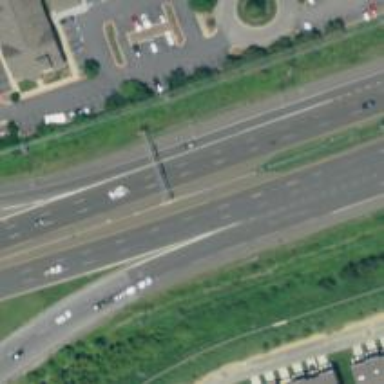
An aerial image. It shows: This image shows trunk highway that functions as expressway.